【题型】选择题　【知识点】平面几何　【难度】easy
如图，在 $\triangle ABC$ 内有边长分别为 $a$、$b$、$c$ 的三个正方形，则 $a$、$b$、$c$ 满足的关系式是（\quad ）

A. $b = a + c$  \quad
B. $b = ac$  \quad
C. $b^2 = a^2 + c^2$  \quad
D. $b = 2a = 2c$
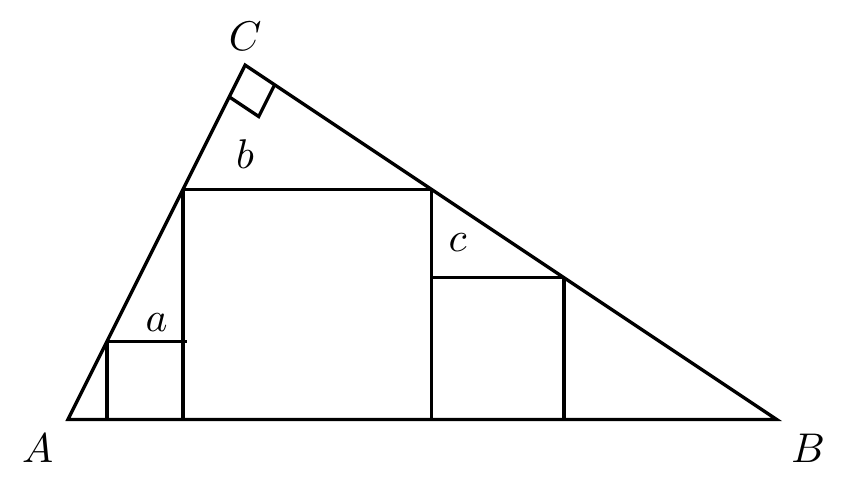
【解答】
解：如图，

由正方形的性质可得，$EF \parallel NG$，$\angle DME = \angle FNG = \angle MEF = 90^\circ$，

$\therefore \angle CFE = \angle FGN$，

$\because \angle DEM + \angle CEF = 180^\circ - \angle MEF = 90^\circ$，$\angle CFE + \angle CEF = 90^\circ$，

$\therefore \angle DEM = \angle CFE = \angle FGN$，

由题意知，$DM = a$，$EM = b - a$，$NF = b - c$，$GN = c$，

$\therefore \tan \angle DEM = \frac{DM}{EM} = \frac{a}{b - a}$，$\tan \angle FGN = \frac{NF}{GN} = \frac{b - c}{c}$，

$\therefore \frac{a}{b - a} = \frac{b - c}{c}$，整理得，$b = a + c$，

故选：A。
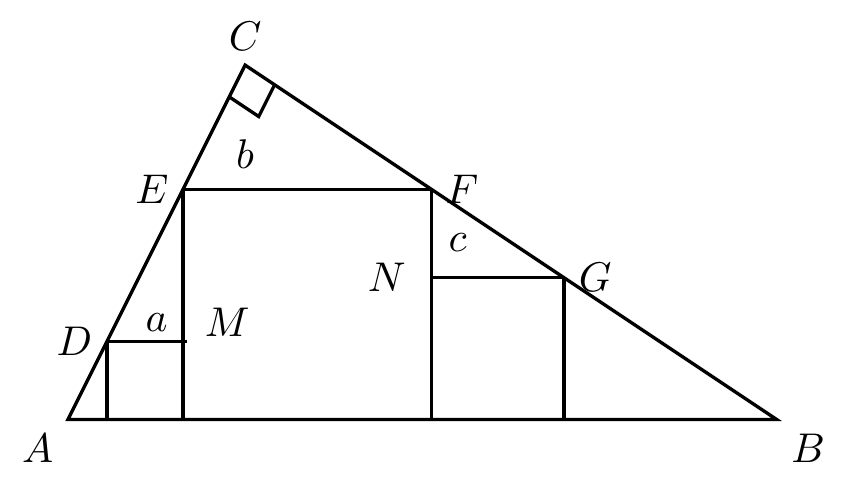